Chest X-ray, AP view. Patient: 45 years old, sex M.
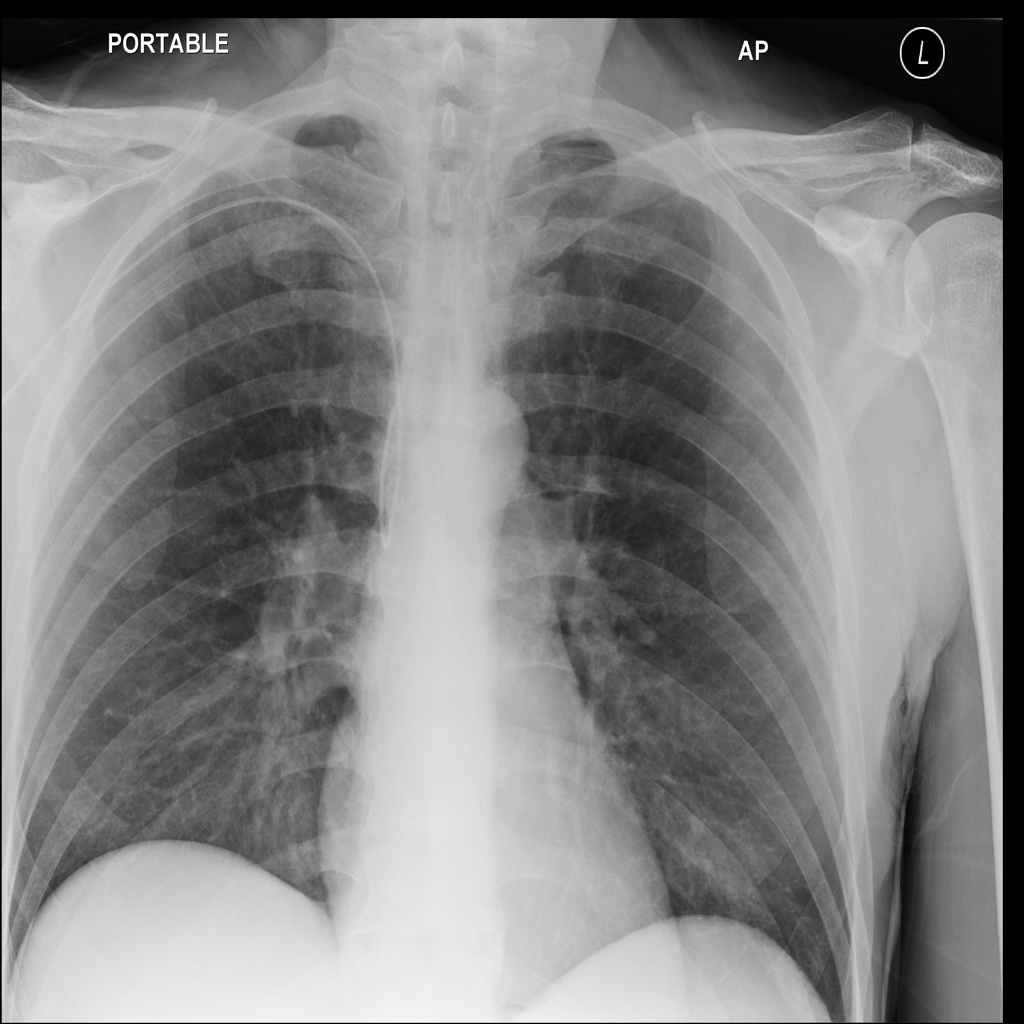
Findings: No Finding